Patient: sex M, age 72
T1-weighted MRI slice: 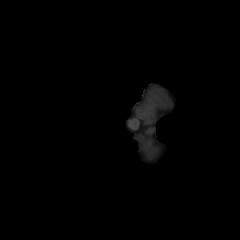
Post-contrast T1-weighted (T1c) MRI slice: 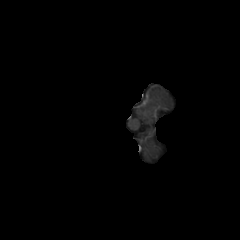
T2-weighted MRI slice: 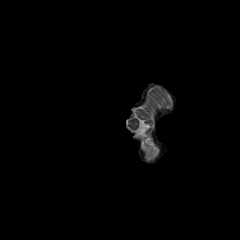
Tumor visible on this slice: no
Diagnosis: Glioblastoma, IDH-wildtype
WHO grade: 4